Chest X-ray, AP view. Patient: 55 years old, sex F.
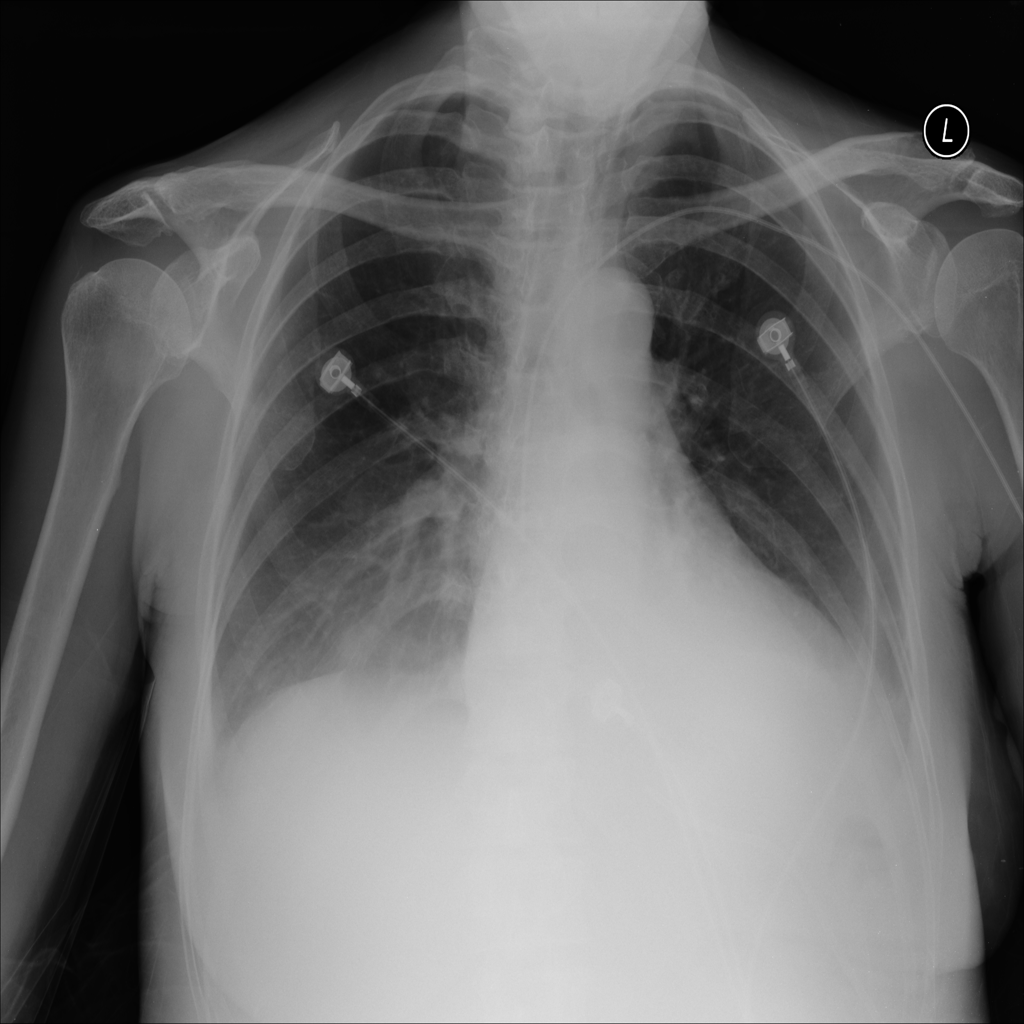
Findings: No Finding